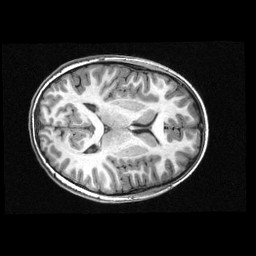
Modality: T1w
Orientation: axial
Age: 8
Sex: female
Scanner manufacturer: siemens
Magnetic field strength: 3 T
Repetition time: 2.3 s
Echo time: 0.00336 s